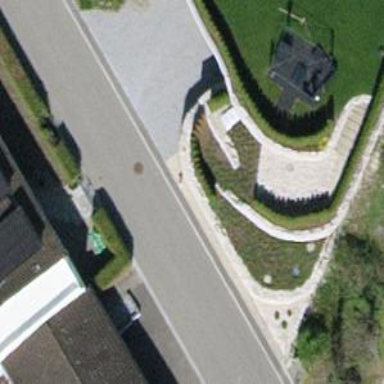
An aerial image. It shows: Hedge barrier.